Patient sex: F
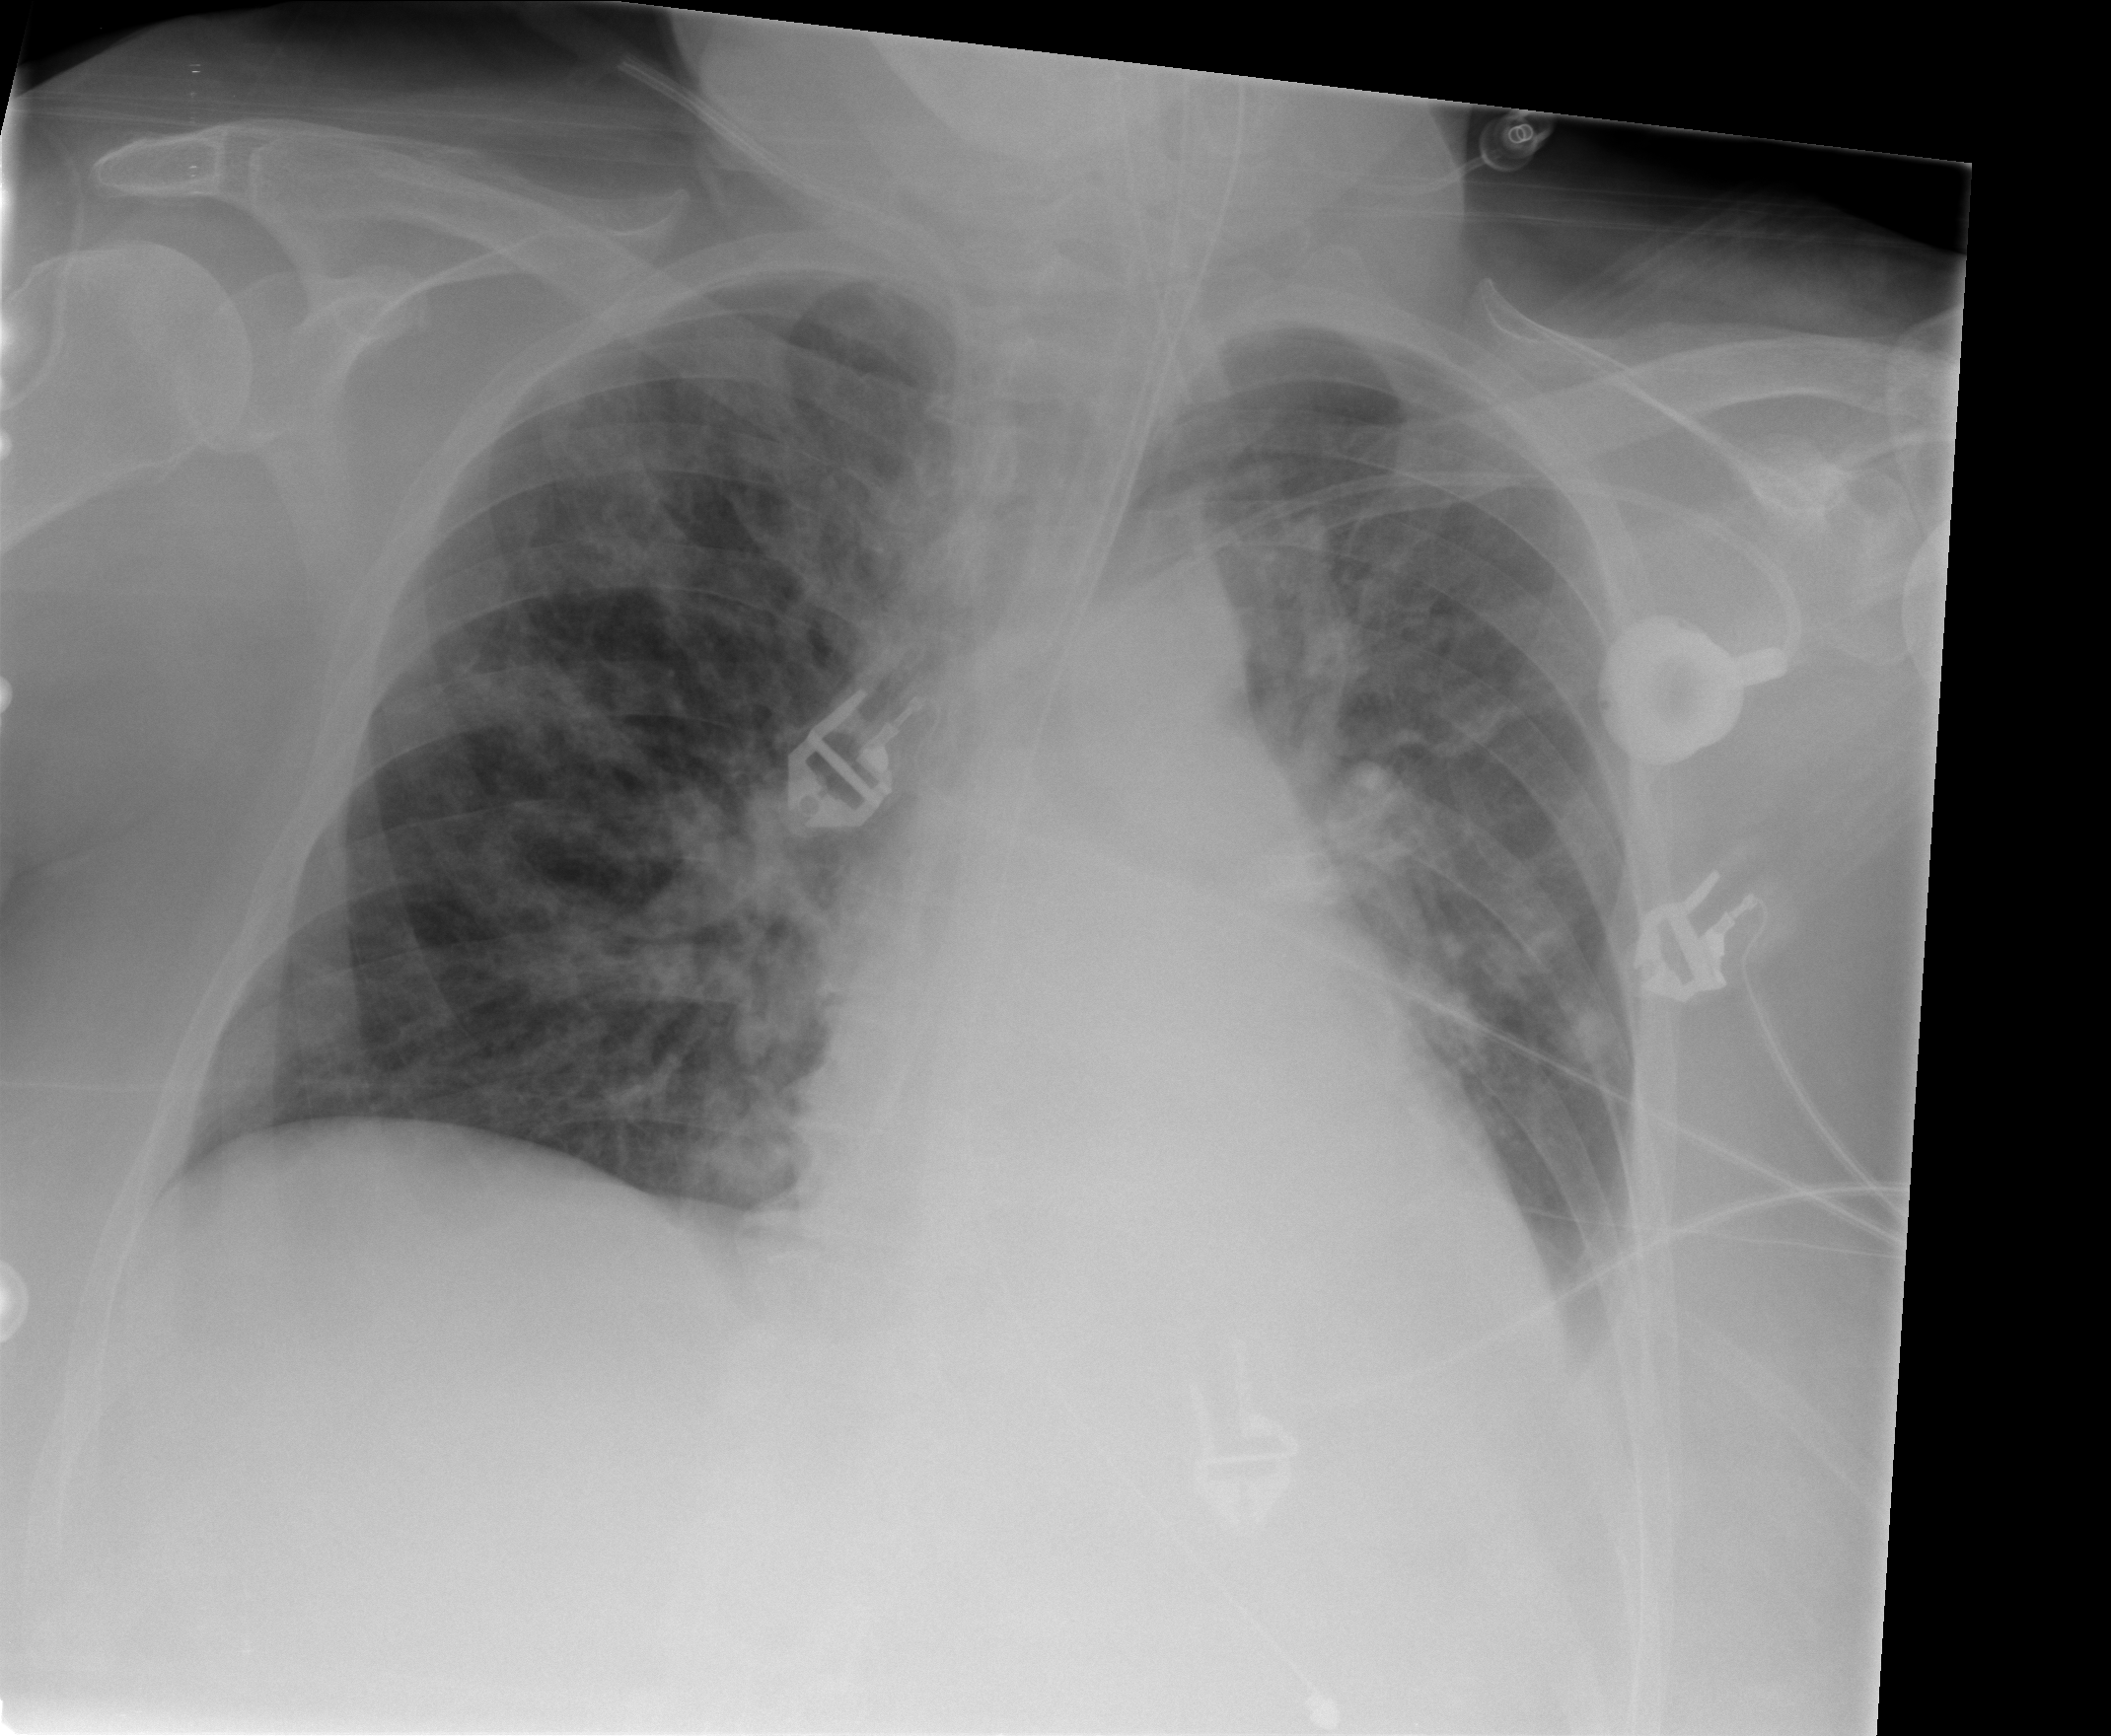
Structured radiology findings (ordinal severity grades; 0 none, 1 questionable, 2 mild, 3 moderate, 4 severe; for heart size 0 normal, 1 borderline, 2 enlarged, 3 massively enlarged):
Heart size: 2
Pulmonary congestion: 3
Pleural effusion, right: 0
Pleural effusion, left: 2
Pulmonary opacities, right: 2
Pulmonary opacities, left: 2
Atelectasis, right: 2
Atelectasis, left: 2